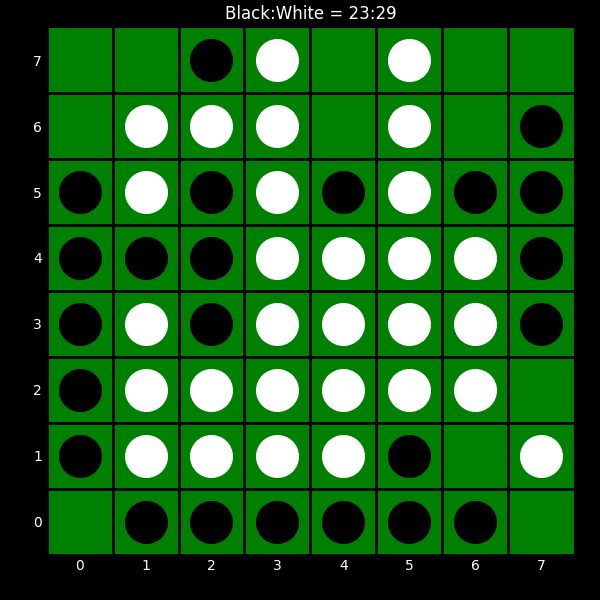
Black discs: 23
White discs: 29